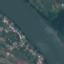
Land use / land cover: River